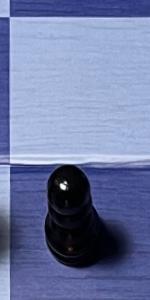
Label: Pawn_Black